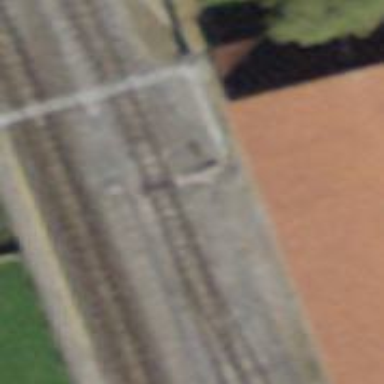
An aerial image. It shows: Railway switch.